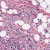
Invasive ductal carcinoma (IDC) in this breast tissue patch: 1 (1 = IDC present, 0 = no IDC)